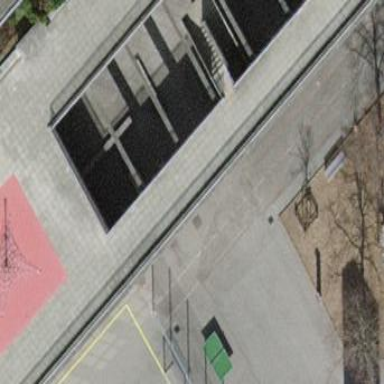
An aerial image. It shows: View of roof of building.